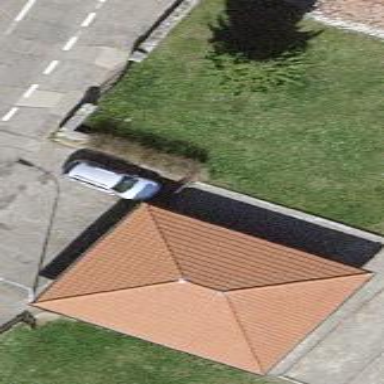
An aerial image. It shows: View of roof of building.